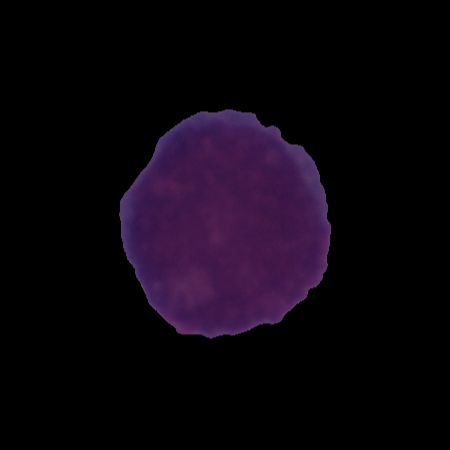
Label: cancer